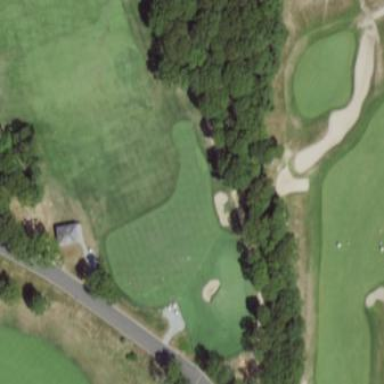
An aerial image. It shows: Golf fairway surrounded by grass.